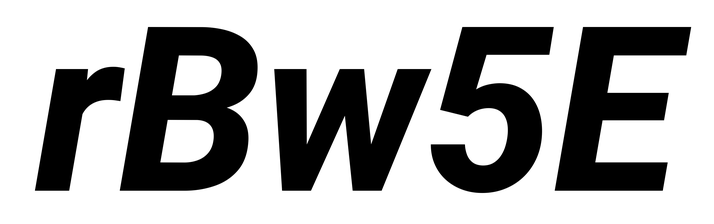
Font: Roboto-Italic_ExtraBold_Italic